Question: i'm building a wp7 application for a game using silverlight & XNA
i have an mp3 file called "'Punch1.mp3'" '(Build action : resource )' stored inside a folder called "'SoundEffects"' inside the project folder
and i want to play the file using this code
'''
StreamResourceInfo info;
Uri myuri = new Uri("/SoundEffects/Punch1.mp3", UriKind.Relative);
info = App.GetResourceStream (myuri);
punch1 = SoundEffect.FromStream(info.Stream ) ;
'''
punch is defined in the code here :
'''
public static SoundEffect punch1;
'''
the problem is that it raises a nullreference exception in the third line claiming that info is null
and that's true in the debugging mode , i found that the resource stream info is null
i think this is because the it can't read the file although the uri is correct

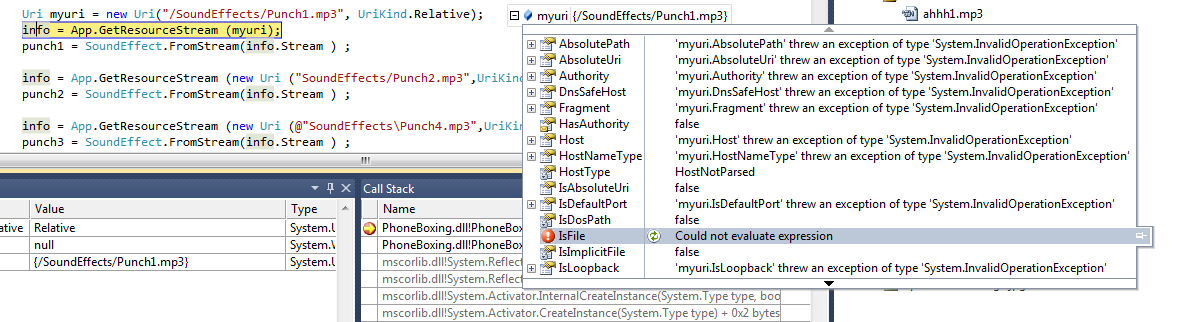
Answer: in the following code :
'''
Uri myuri = new Uri("/SoundEffects/Punch1.mp3", UriKind.Relative);
info = App.GetResourceStream (myuri);
punch1 = SoundEffect.FromStream(info.Stream ) ;
'''
'SoundEffect.FromStream()' expects a wave file stream not an MP3 as shown here : <URL> .
so solution to find a mp3 > wav convertor or just find another way to load mp3 to WP7
considering the picture this is normal URI in normal cases can't evaluate expression of isfile .